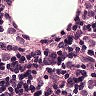
Metastatic tissue present: yes